Field crop: tomato
Growth stage: 1
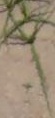
Species: cyperus